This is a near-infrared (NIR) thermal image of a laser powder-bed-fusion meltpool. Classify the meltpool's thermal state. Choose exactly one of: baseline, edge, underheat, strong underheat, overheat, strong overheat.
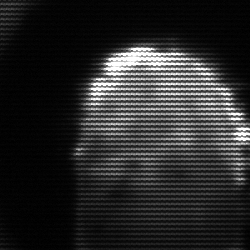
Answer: baseline